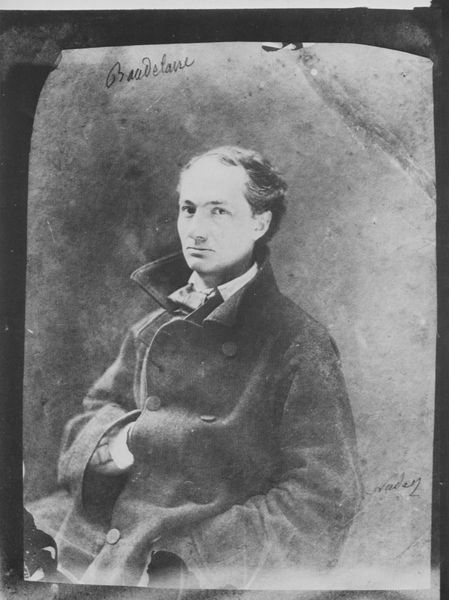
Titel: Charles Baudelaire (1821-1867)
Künstler: Gaspard-Félix Tournachon
Schlagwörter: dunkel, hand, haut, kopf, mann, weiß, sitzen, frisur, geste, grau, hell, hintergrund, kariert, mund, nase, ohr, profil, schwarz, stirn, blick, karriert, alt, hemd, jung, augen, falten, gesicht, kragen, mensch, ärmel, bildnis, herr, hände, portrait, porträt, signatur, auge, haare, halbfigur, mantel, pose, en face, knopf, lippen, schrift, blue, folds, men, napoleon, white, black, collar, face, france, gray, grey, hair, modern, nose, old, painting, seated, krawatte, baudelaire, ernst, schmal, picture, knöpfe, hemdkragen, foto, fotografie, photographie, eng, unterschrift, schwarz weiss, geheimratsecken, photo, profile, halbprofil, androgyn, man, knöpf, ear, head, manteltasche, eyes, male, winter, dürer, black and white, gaze, look, brow, chin, coat, mouth, sitter, buttons, french, shwarz, aufnahme, knick, jacket, tie, human, ancient, art, signature, schwarz-weis, balding, ears, pocket, eye, lips, stare, forschend, still, lichtbild, forehead, shirt, photograph, photography, daguerreotypie, button, zweireiher, gesichr, potrait, serious, poet, weapon, kung, historic, gun, knife, glare, posture, zweireihig, napolenon, napoleonisieren, and, 19th century, mantel#, literature, phot, #kragen, pea coat, charles, hidden, wavy hair, black and whit, clean, half length, shady, collars, trenchcoat, neat, suspicious, hand in coat, knots, blac and white, trenchgoat, three quarter view, sophisticated, baudetaur, baudelair, blagh, untersvhrift, swept back, photo man coat french france, concealed, deggeurotype, deugeratype, slick hair, baudelane